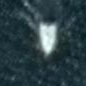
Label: civil